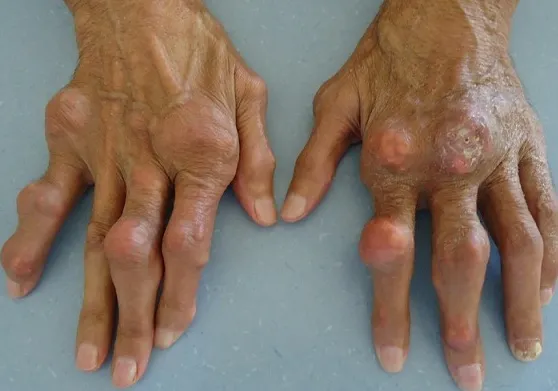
Large tophi over bilateral hands.
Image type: medical_photograph (other_medical_photograph)